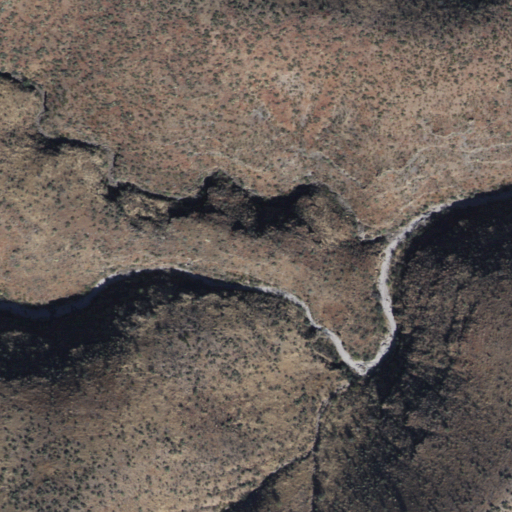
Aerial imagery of valley in Arizona named Red Knoll Canyon containing only shrub